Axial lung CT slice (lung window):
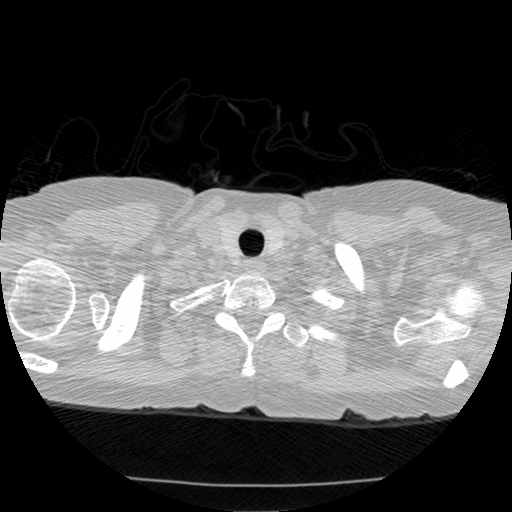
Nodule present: no